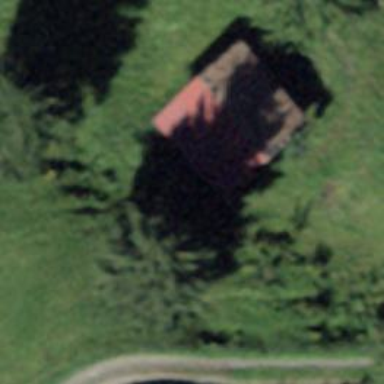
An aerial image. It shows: Rural barn.